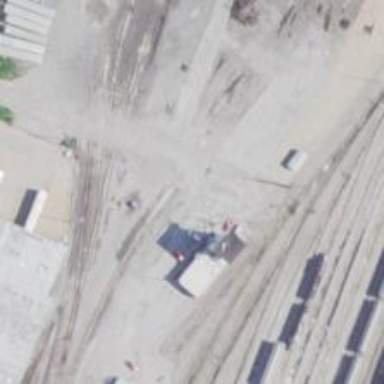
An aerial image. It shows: Abandoned railway yard is depicted.